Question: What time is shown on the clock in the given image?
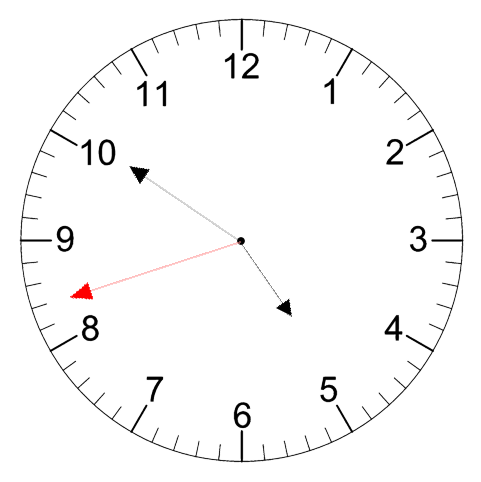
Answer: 04:50:42